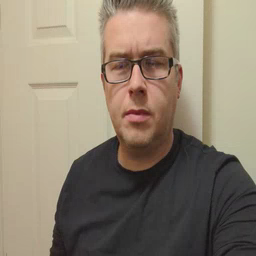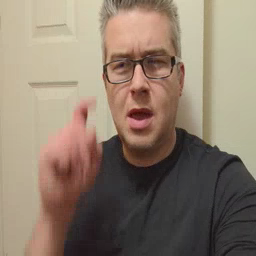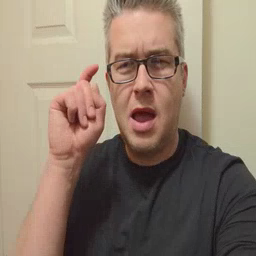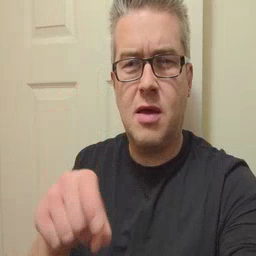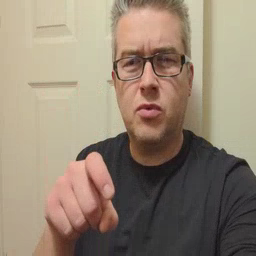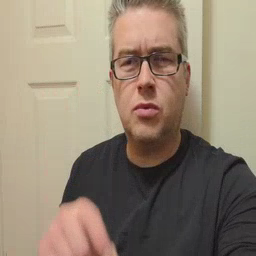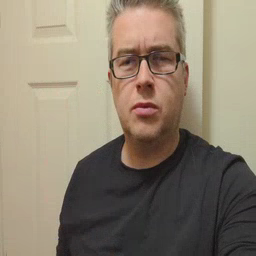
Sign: haveto